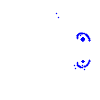
Particle: kaon